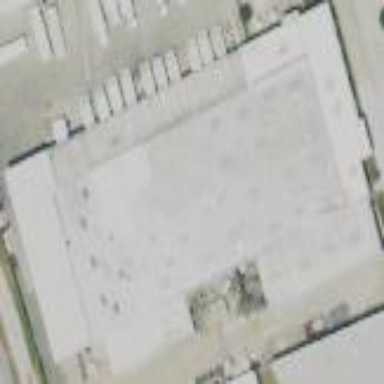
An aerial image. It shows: Industrial building used as laundry facility.